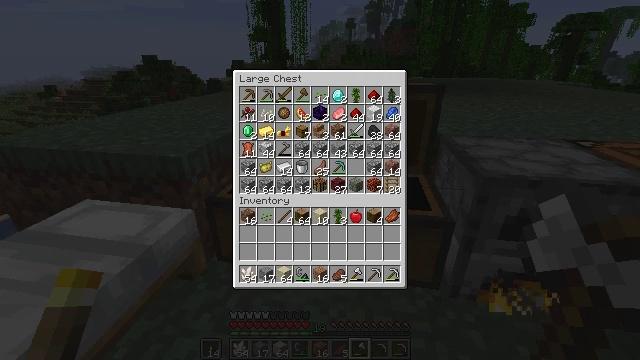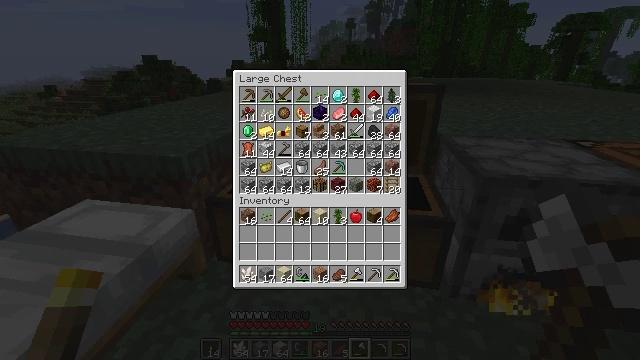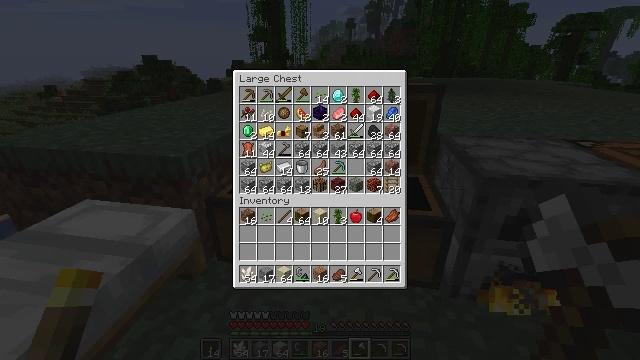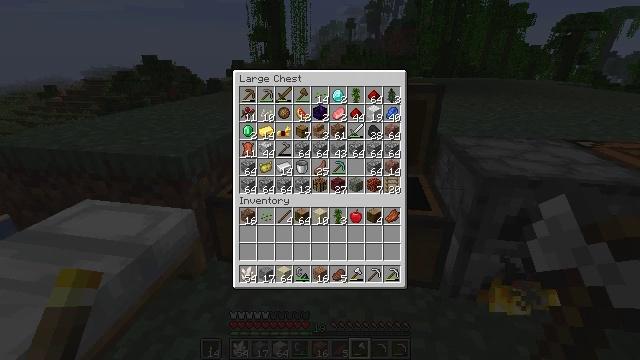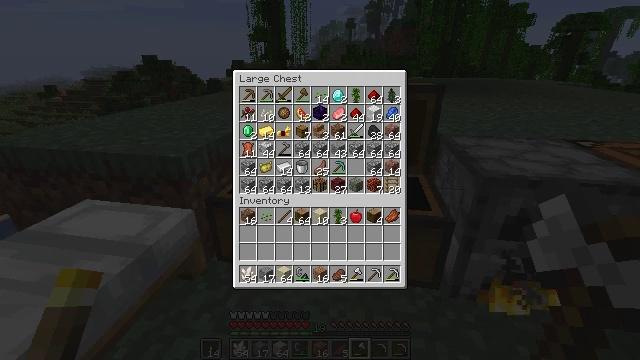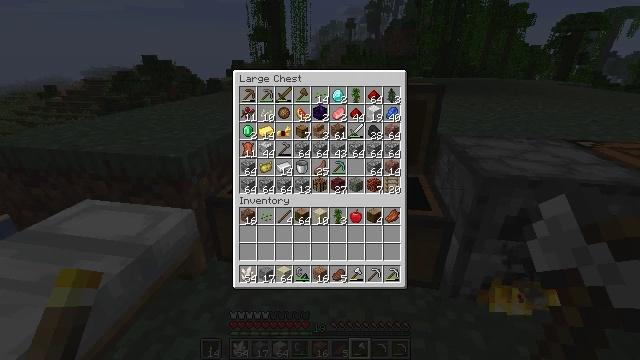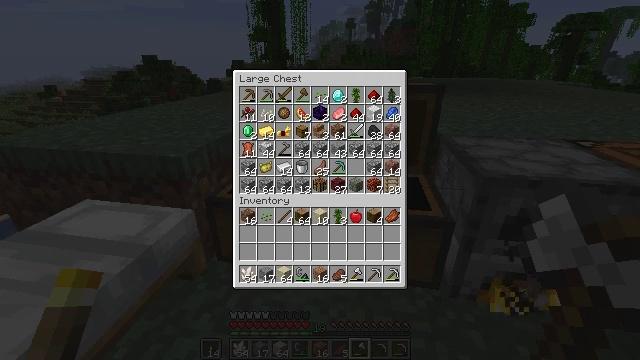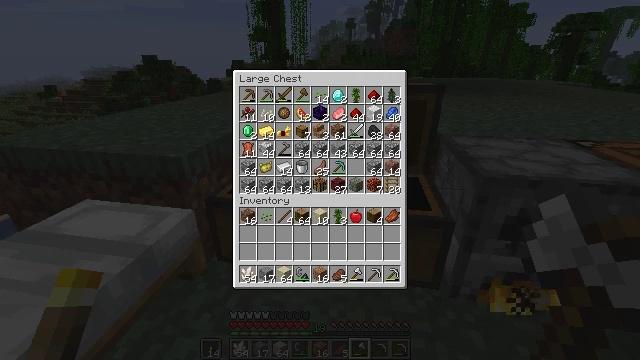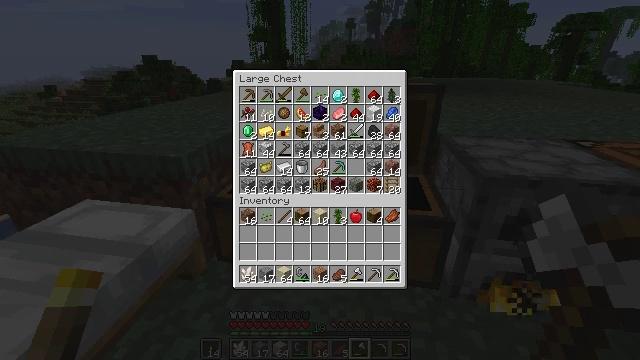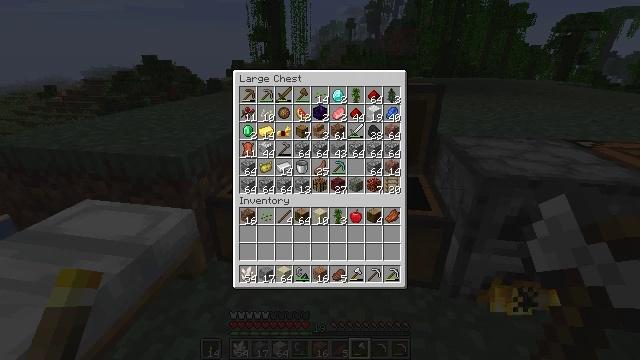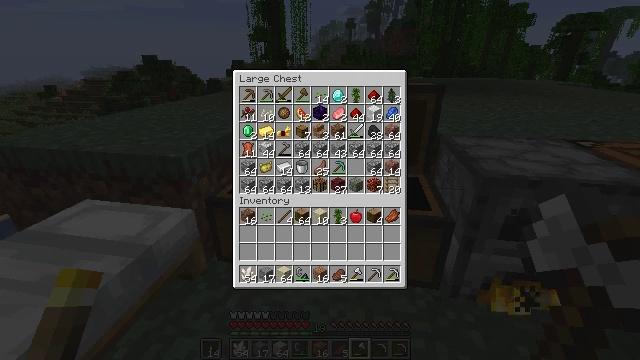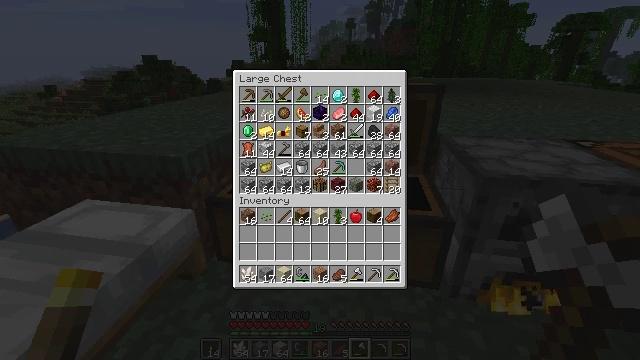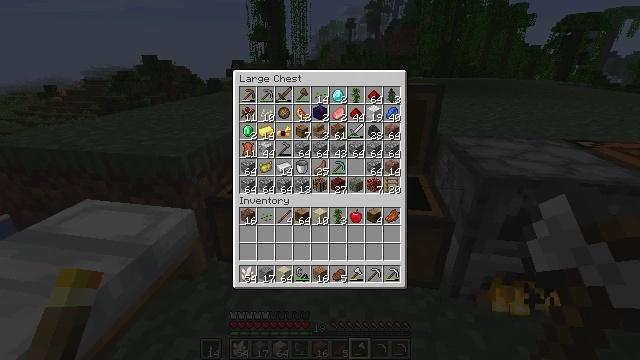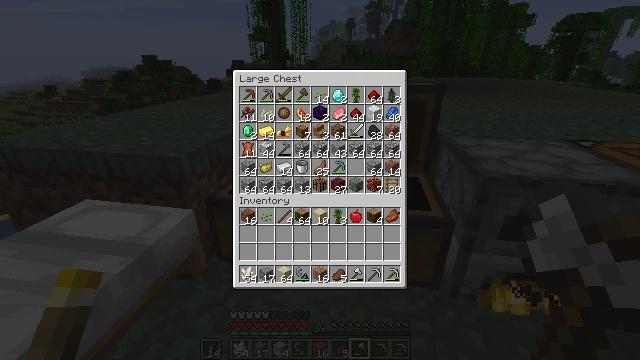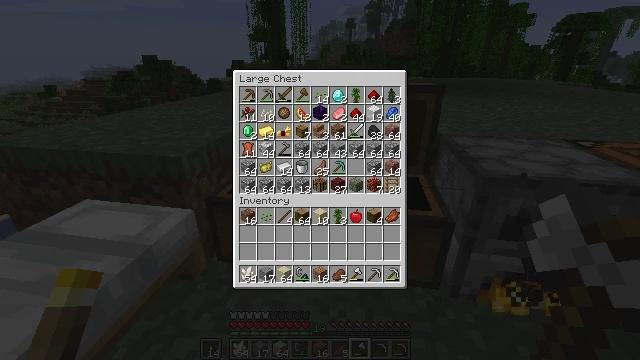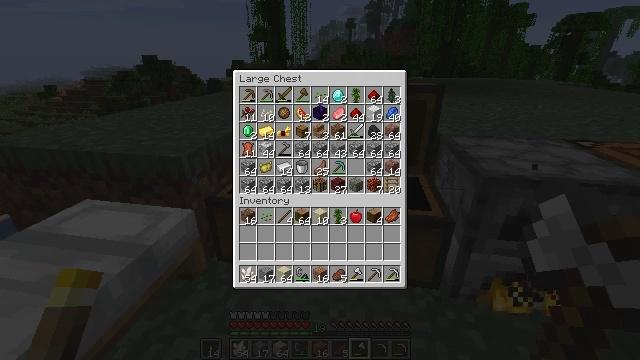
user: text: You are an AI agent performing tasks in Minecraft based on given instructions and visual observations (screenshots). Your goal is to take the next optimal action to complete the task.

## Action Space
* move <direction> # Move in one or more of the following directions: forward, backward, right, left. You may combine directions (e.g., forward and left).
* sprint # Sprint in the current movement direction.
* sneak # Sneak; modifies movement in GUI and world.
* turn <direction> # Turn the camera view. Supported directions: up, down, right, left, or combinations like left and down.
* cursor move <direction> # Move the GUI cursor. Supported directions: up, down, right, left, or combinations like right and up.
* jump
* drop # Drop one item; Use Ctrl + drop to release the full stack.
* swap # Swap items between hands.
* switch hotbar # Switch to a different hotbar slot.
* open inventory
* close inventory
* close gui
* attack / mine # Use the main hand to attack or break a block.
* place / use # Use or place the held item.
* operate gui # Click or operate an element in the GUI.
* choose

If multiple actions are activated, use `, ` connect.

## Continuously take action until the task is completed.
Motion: motion action
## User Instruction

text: Open the crafting table to craft a diamond shovel.
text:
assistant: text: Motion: no_op
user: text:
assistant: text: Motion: no_op
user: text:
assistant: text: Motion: no_op
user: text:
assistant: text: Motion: no_op
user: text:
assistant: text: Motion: no_op
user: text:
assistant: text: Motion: no_op
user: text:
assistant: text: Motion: no_op
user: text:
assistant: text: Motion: no_op
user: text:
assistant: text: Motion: no_op
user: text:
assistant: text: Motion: no_op
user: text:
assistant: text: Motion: no_op
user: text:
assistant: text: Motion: no_op
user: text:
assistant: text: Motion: no_op
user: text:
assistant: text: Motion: no_op
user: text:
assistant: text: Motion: no_op
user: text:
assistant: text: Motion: no_op
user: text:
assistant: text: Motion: no_op
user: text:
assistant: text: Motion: no_op
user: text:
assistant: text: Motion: no_op
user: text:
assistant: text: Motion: no_op
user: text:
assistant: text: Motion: no_op
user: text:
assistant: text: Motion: no_op
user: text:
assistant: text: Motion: no_op
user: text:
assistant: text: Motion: no_op
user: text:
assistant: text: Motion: no_op
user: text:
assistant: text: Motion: no_op
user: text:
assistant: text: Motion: no_op
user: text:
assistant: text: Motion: no_op
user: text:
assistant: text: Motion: no_op
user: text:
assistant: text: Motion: no_op